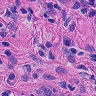
Metastatic tissue present: yes